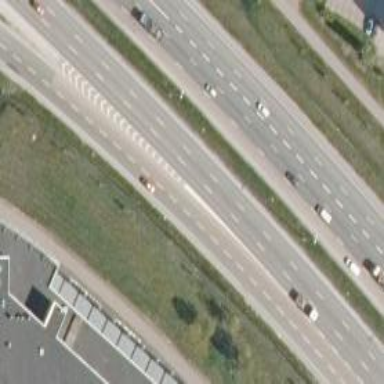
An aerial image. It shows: Trunk link road with asphalt surface.